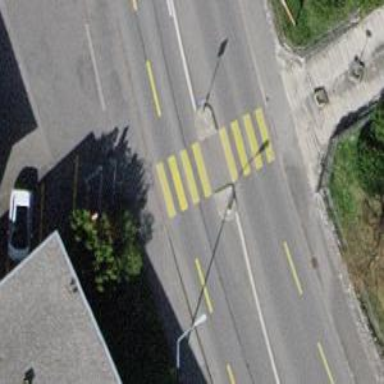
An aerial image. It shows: Uncontrolled crossing with central island on the road.